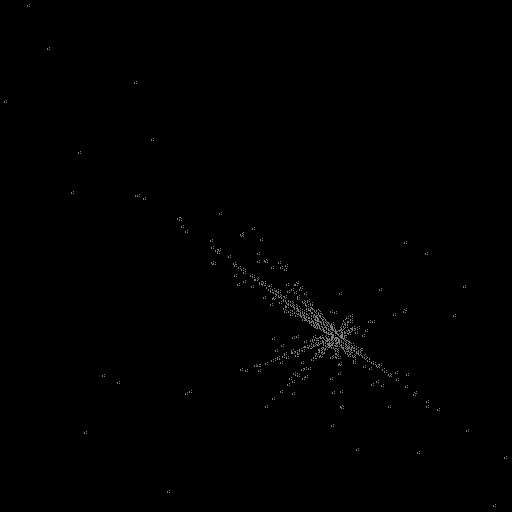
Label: ginkgo